高一 · 代数
设 $g(x)=\left\{\begin{array}{ll}\mathrm{e}^{x} & (x \leqslant 0), \\ \ln x & (x>0),\end{array}, \quad\right.$ 则 $g\left[g\left(\frac{1}{2}\right)\right]=$
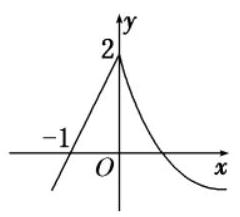
答案: $\frac{1}{2}$

解析: $\because g\left(\frac{1}{2}\right)=\ln \frac{1}{2}<0$,

$\therefore g\left[g\left(\frac{1}{2}\right)\right]=\mathrm{e}^{\ln \frac{1}{2}}=\frac{1}{2}$.